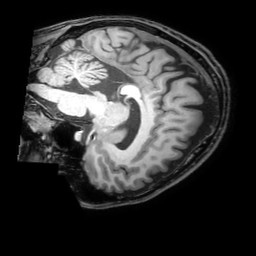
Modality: T1w
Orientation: sagittal
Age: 27
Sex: male
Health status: healthy
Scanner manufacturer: philips
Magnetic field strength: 3 T
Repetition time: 0.0079 s
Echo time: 0.0035 s